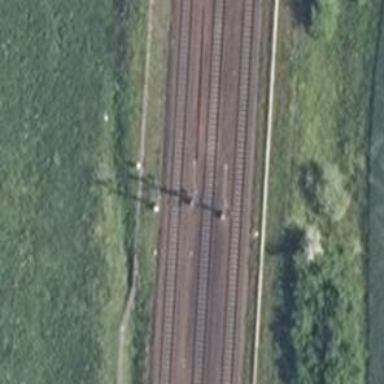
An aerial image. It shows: Railway signal.